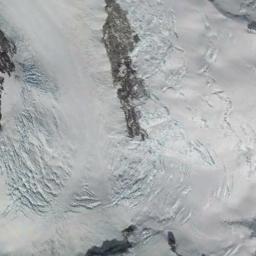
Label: snowberg